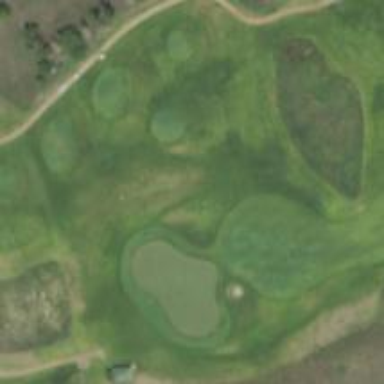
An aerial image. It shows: Area with grass used as rough in golf course.